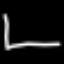
Label: square